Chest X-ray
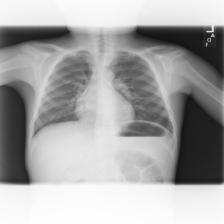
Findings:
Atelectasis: negative
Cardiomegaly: negative
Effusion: negative
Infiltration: negative
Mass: negative
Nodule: negative
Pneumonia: negative
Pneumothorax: negative
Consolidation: negative
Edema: negative
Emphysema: negative
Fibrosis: negative
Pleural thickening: negative
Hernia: negative